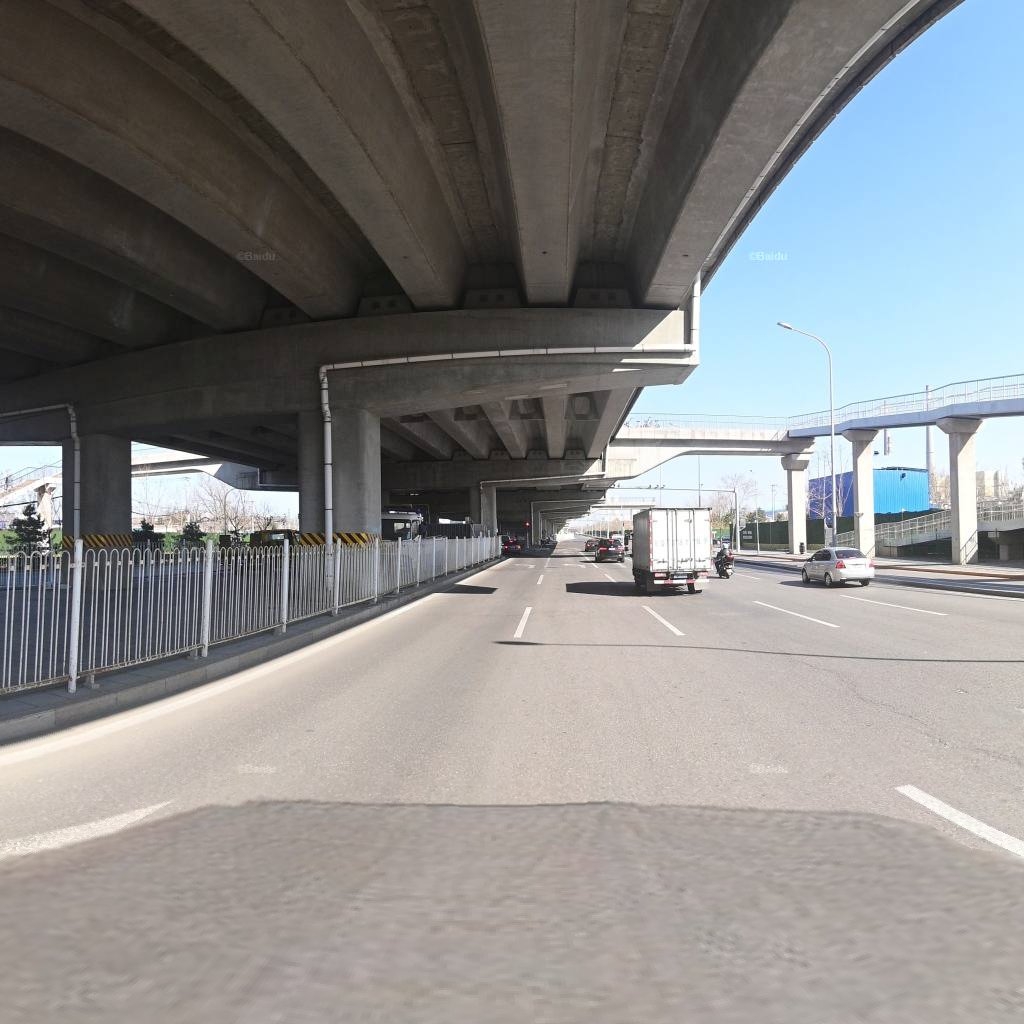
Region: Chaoyang
Road damage annotations: longitudinal crack